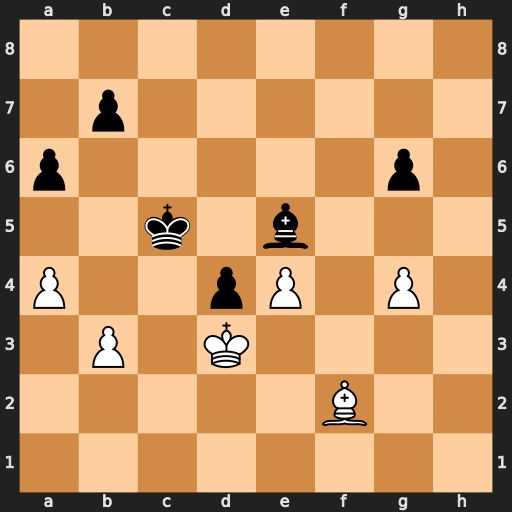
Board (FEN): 8/1p6/p5p1/2k1b3/P2pP1P1/1P1K4/5B2/8
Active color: w
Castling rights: -
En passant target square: -
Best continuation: Bxd4+ Bxd4 b4+ Kxb4 Kxd4